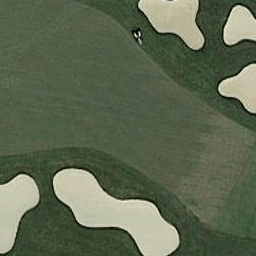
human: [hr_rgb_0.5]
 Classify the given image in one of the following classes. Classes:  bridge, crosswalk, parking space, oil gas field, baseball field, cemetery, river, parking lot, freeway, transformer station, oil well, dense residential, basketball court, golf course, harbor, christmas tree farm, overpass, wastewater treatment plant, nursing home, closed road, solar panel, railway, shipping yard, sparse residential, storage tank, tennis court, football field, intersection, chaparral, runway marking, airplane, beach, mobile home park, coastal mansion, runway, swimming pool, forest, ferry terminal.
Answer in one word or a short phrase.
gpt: golf course